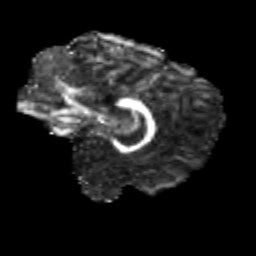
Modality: FA
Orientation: sagittal
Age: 23
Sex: female
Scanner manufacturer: siemens
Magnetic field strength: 3 T
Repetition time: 3.5 s
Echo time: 0.113 s